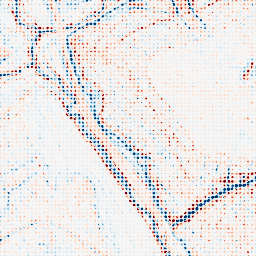
Category: classical
Decomposition family: gaussian
Decomposition parameters: sigma: 2
Upsampling method: sinc_hamming
Upsampling parameters: scale: 8
kernel_size: 4
Upsampling scale: 8